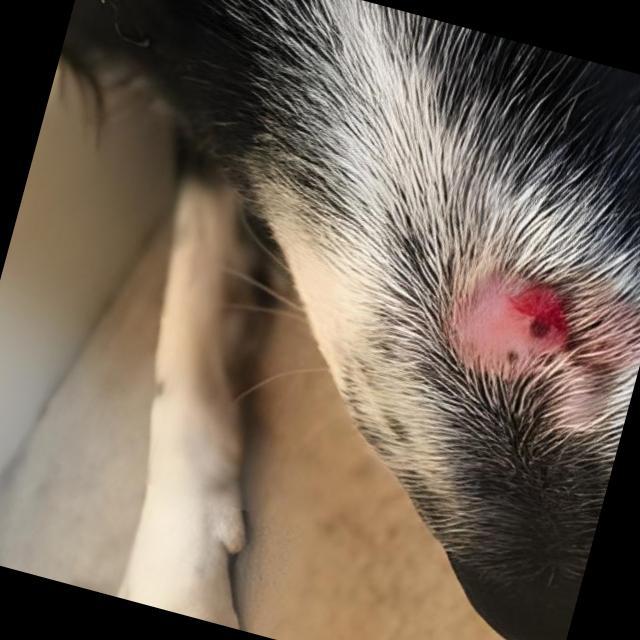
Canine dermatitis — inflammation of the skin presenting with erythema, pruritus, papules, and excoriation. May be allergic, contact, or atopic in origin.